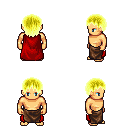
a pixel art fantasy rpg character, male body template, human, tanned skin, red cape, robe skirt, gold plain hairstyle, four views (front, back, left, right), 2x2 character sprite sheet, small pixel art, hard edges, no anti-aliasing